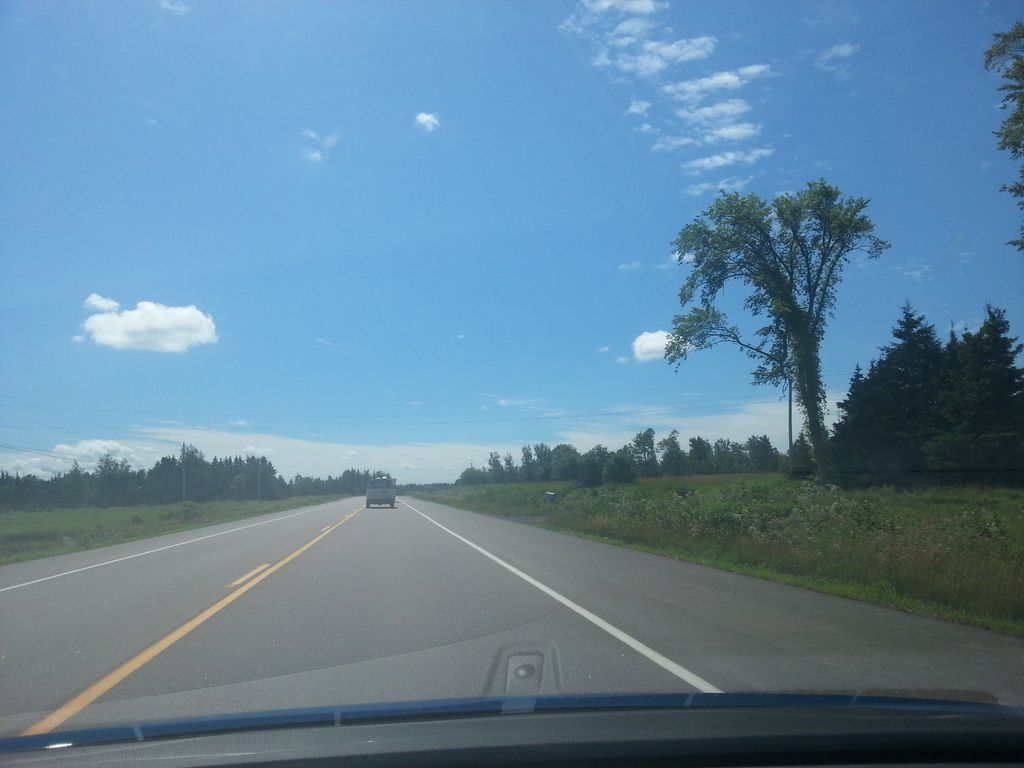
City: charlottetown